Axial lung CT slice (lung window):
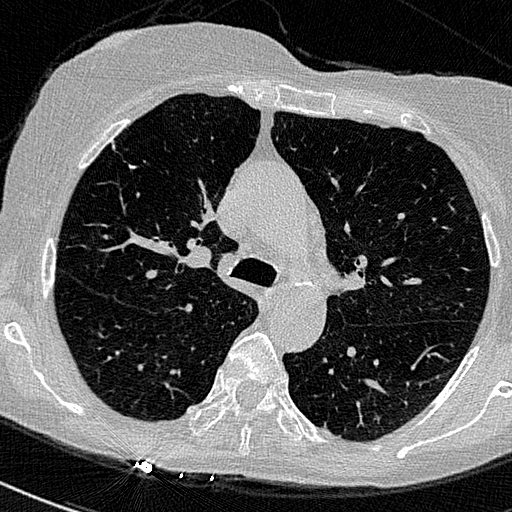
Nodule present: no